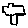
Label: tree